Question: I used ADO.NET Entity Database Model (auto-generated) for my angularJS application using database model shown below:

Currently I am using this code to get all data from Contact table:
'''
ContactsEntities db = new ContactsEntities();
public JsonResult GetAll()
{
return Json(db.Contacts.ToList(), JsonRequestBehavior.AllowGet);
}
'''
What I want to achieve is to get all data from database. Is there way to get all data in single "query" or do I need to call
'''
return Json(db.{MODEL NAME}.ToList(), JsonRequestBehavior.AllowGet);
'''
for each model(table) to get data? Is there better solution to get all data from database or do I need to call each model separately?
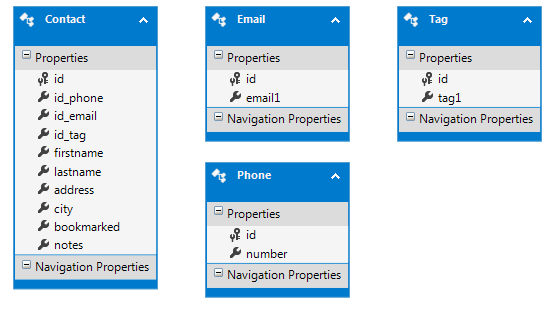
Answer: You should try something like this:
'''
var data = (from c in db.Contacts
from e in db.Emails.Where(x => x.id == c.id_email).DefaultIfEmpty()
from p in db.Phones.Where(x => x.id == c.id_phone).DefaultIfEmpty()
from t in db.Tags.Where(x => x.id == c.id_tag).DefaultIfEmpty()
select new
{
id = c.id,
phone = p.number,
email = e.email1,
tag = t.tag1,
firstname = c.firstname,
lastname = c.lastname,
address = c.address,
city = c.city,
bookmarked = c.bookmarked,
notes = c.notes
}).ToList();
return Json(data, JsonRequestBehavior.AllowGet);
'''
Or if you want to prepare yourself for the future, when you add multiple properties to the Contact/Email/... classes and don't want to change your code:
'''
var data = (from c in db.Contacts
from e in db.Emails.Where(x => x.id == c.id_email).DefaultIfEmpty()
from p in db.Phones.Where(x => x.id == c.id_phone).DefaultIfEmpty()
from t in db.Tags.Where(x => x.id == c.id_tag).DefaultIfEmpty()
select new
{
Contact = c,
Email = e,
Phone = p,
Tag = t
}).ToList();
'''